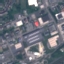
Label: Industrial